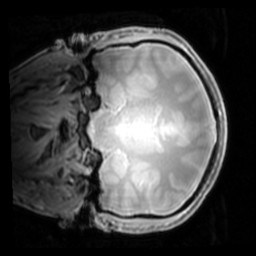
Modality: PDw
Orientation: coronal
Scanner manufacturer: philips
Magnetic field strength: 7 T
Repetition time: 0.008 s
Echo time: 0.001974 s